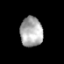
Tissue: prostate
Cell type: T cells
Senescence score: 0.3513
Nuclear area (px): 655
Mean DAPI intensity: 172.16